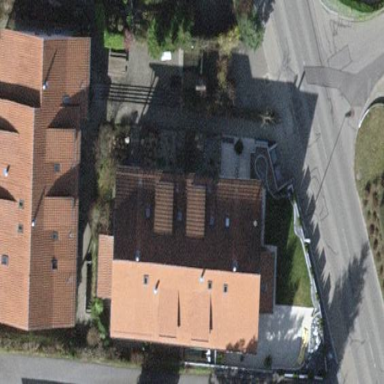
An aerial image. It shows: Terrace building.